【题型】证明题　【知识点】解析几何　【难度】medium
在平面直角坐标系$xOy$中，双曲线$C$:$\frac{x^2}{a^2} - \frac{y^2}{b^2} = 1\ (a > 0,b > 0)$的左顶点到右焦点的距离是3，且$C$的离心率是2。

(1) 求双曲线$C$的标准方程；

(2) 点$A(x_0,y_0)$是$C$上位于第一象限的一点，点$A,B$关于原点$O$对称，点$A,D$关于$y$轴对称。延长$AD$至$E$使得$|DE| = \frac{1}{3}|AD|$，且直线$BE$和$C$的另一个交点$F$位于第二象限中。

（i）求$x_0$的取值范围，并判断$\angle OAF = \frac{\pi}{2}$是否成立？

（ii）证明：$AE$不可能是$\angle BAF$的三等分线。
【解答】
\textbf{【答案】}
(1) $x^2 - \frac{y^2}{3} = 1$

(2)（i）$\left(\frac{3\sqrt{2}}{4},+\infty\right)$；（ii）证明见解析

\textbf{【分析】}
(1) 结合题意可得
\[
\begin{cases}
\frac{c}{a} = 2 \\
a + c = 3 \\
c^2 = a^2 + b^2
\end{cases}
\]
，解出$a,b,c$，写出双曲线方程即可。

(2)（i）根据题意，得到$B(-x_0,-y_0),E\left(-\frac{5}{3}x_0,y_0\right)$，求得直线$BF$的方程，联立方程组，结合韦达定理，求得$F$点的坐标，列出不等式关系式，求得$x_0$的范围，再由（i），求得直线$AF$的斜率并化简，得到$k_{AF}k_{OA} = -1$，即$\angle OAF = \frac{\pi}{2}$，（ii）求得$\tan\angle BAE$的范围，进而证得$AE$不可能是$\angle BAF$的三等分线。

\textbf{【详解】}
(1) 因为双曲线$C$的左顶点到右焦点的距离是3，且$C$的离心率是2，

所以
\[
\begin{cases}
\frac{c}{a} = 2 \\
a + c = 3 \\
c^2 = a^2 + b^2
\end{cases}
\quad \text{，解得} \quad
\begin{cases}
a = 1 \\
c = 2 \\
b = \sqrt{3}
\end{cases}
\]
，

故双曲线$C$的标准方程为$x^2 - \frac{y^2}{3} = 1$；

---

(2)（i）因为点$A(x_0,y_0)$是$C$上位于第一象限的一点，点$A,B$关于原点$O$对称，点$A,D$关于$y$轴对称。延长$AD$至$E$使得$|DE| = \frac{1}{3}|AD|$，

所以$B(-x_0,-y_0),E\left(-\frac{5}{3}x_0,y_0\right)$，所以$k_{BF} = -\frac{3y_0}{x_0}$，

可得直线$BF$的方程为$y = -\frac{3y_0}{x_0}x - 4y_0$，

联立
\[
\begin{cases}
y = -\frac{3y_0}{x_0}x - 4y_0 \\
x^2 - \frac{y^2}{3} = 1
\end{cases}
\]
，消去$y$并整理得$\left(\frac{9y_0^2}{x_0^2} - 3\right)x^2 + \frac{24y_0^2}{x_0}x + 16y_0^2 + 3 = 0$，

因为直线$BF$与双曲线$C$有两个交点，并设$F(x_F,y_F)$，

所以$\frac{9y_0^2}{x_0^2} - 3 \neq 0$，由韦达定理得$x_F(-x_0) = \frac{16y_0^2 + 3}{\frac{9y_0^2}{x_0^2} - 3}$，解得$x_F = \frac{16y_0^2 + 3}{3x_0 - \frac{9y_0^2}{x_0}}$，

则$y_F = -\frac{3y_0}{x_0}x_F - 4y_0 > 0$，所以$x_F < -\frac{4}{3}x_0 < 0$成立，

此时只需$x_F = \frac{16y_0^2 + 3}{3x_0 - \frac{9y_0^2}{x_0}} < -\frac{4}{3}x_0$，解得$x_0 > \frac{3\sqrt{2}}{4}$，则$x_0$的取值范围为$\left(\frac{3\sqrt{2}}{4},+\infty\right)$，

易知$k_{AF} = \frac{\frac{y_0}{x_0}x_F + 4y_0}{x_0 - x_F} = \frac{-\frac{3y_0}{x_0}(x_0 - x_F) + 8y_0}{x_0 - x_F}$

$= -\frac{3y_0}{x_0} + \frac{8y_0}{x_0 + \frac{16y_0^2 + 3}{\frac{9y_0^2}{x_0} - 3x_0}} = -\frac{3y_0}{x_0} + \frac{\frac{72y_0^3}{x} - 24x_0y_0}{9y_0^2 + 16y_0^2 + 3 - 3x_0^2}$

$= -\frac{3y_0}{x_0} + \frac{\frac{72y_0^3 - 24x_0y_0}{x}}{24y_0^2} = -\frac{3y_0}{x_0} + \frac{72y_0}{24x_0} - \frac{24x_0y_0}{24y_0^2} = -\frac{y_0}{x_0}$

所以$k_{AF}k_{OA} = -1$，即$\angle OAF = \frac{\pi}{2}$，

---

（ii）证明：由（i）知$\angle OAF = \frac{\pi}{2}$，

因为$\tan\angle BAE = k_{OA} = \frac{y_0}{x_0} = \sqrt{3\left(1 - \frac{1}{x_0^2}\right)} \in \left(\frac{\sqrt{3}}{3},\sqrt{3}\right)$，

所以$\angle BAE \in \left(\frac{\pi}{6},\frac{\pi}{3}\right)$，故$AE$不可能是$\angle BAF$的三等分线。

\textbf{【点睛】} 方法点睛：圆锥曲线中取值范围问题的五种求解策略：

（1）利用圆锥曲线的几何性质或判别式构造不等关系，从而确定参数的取值范围；

（2）利用已知参数的范围，求新的参数的范围，解这类问题的核心是建立两个参数之间的等量关系；

（3）利用隐含的不等关系建立不等式，从而求出参数的取值范围；

（4）利用已知的不等关系建立不等式，从而求出参数的取值范围；

（5）利用求函数值域的方法将待求量表示为其他变量的函数，求其值域，从而确定参数的取值范围。

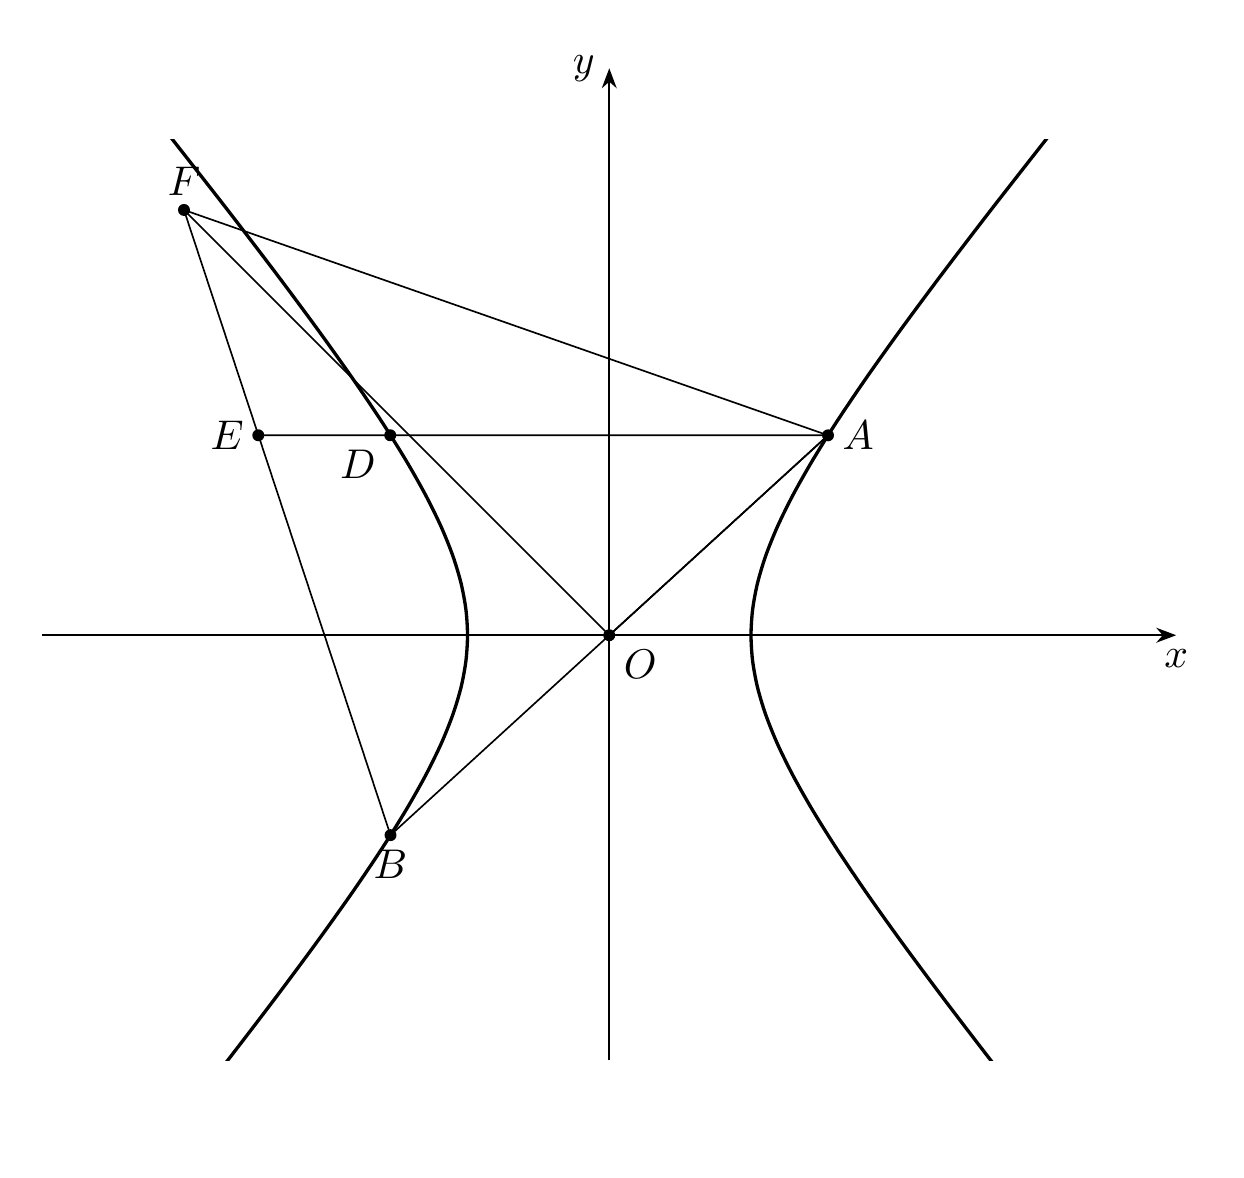